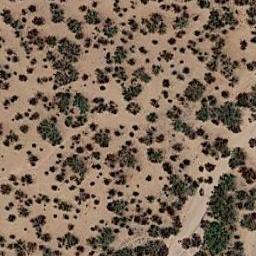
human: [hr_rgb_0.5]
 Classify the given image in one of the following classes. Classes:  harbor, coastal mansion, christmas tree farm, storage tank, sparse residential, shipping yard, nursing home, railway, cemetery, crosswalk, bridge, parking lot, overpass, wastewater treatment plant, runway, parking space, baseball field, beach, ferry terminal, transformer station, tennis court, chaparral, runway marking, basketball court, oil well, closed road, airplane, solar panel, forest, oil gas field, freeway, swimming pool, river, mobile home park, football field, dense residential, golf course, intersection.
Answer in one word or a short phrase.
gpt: chaparral